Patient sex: F
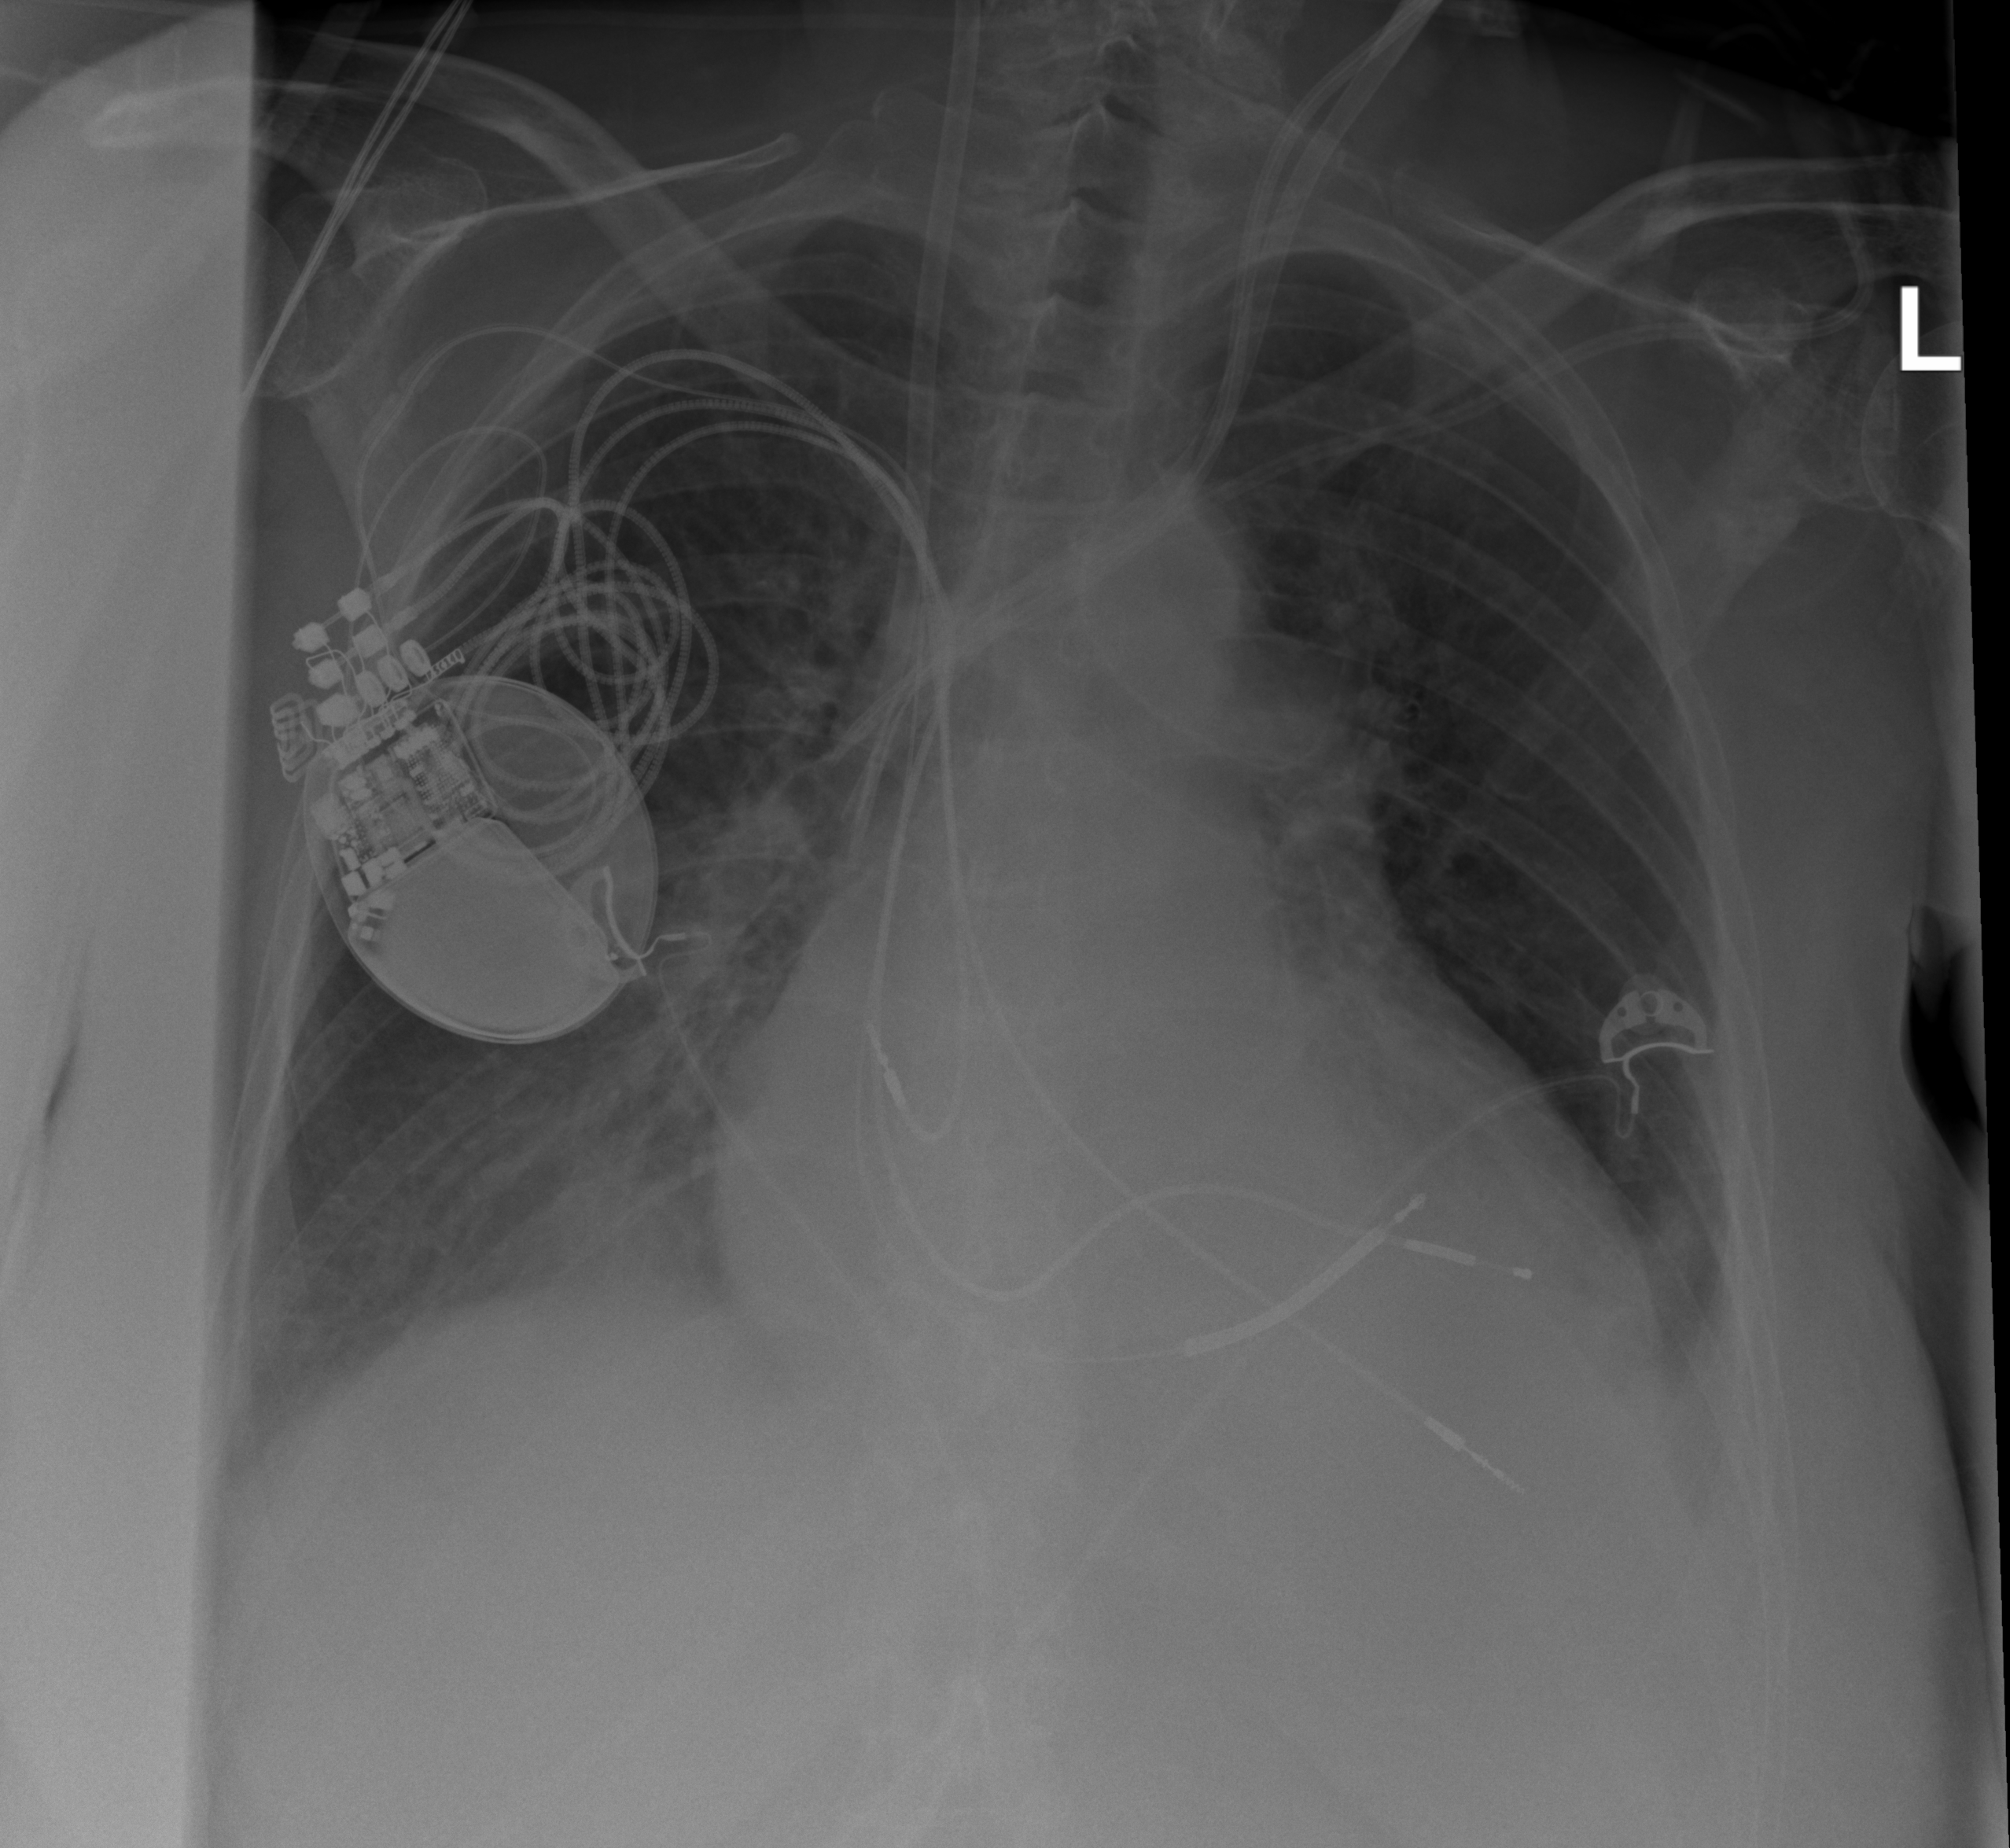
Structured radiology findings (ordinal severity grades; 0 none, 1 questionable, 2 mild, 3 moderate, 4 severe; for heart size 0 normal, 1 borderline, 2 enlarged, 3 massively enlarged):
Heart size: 2
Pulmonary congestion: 2
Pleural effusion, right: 0
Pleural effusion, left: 2
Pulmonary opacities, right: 2
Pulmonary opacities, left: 0
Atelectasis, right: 2
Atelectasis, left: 2